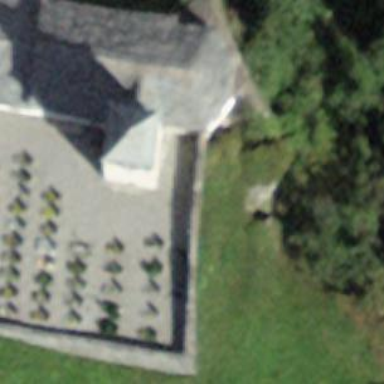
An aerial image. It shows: Church which is place of worship.